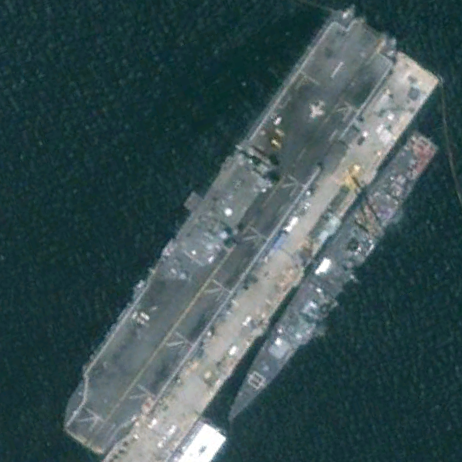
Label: assault